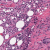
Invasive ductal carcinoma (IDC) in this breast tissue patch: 1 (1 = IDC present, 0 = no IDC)